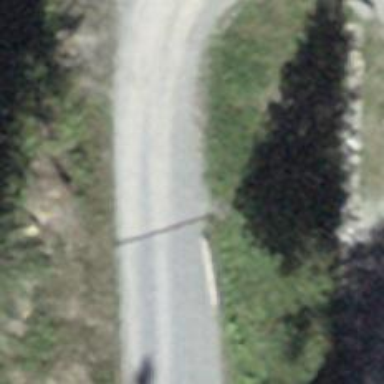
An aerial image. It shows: Unclassified road.